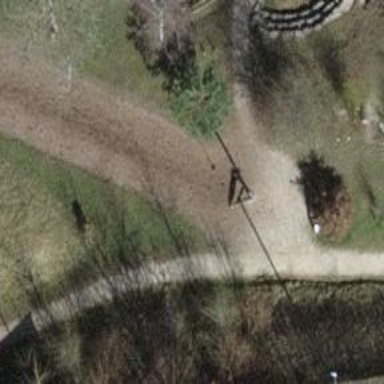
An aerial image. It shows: Playground featuring zipwire.